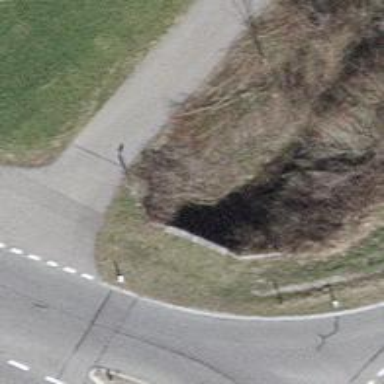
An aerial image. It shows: There is tunnel.